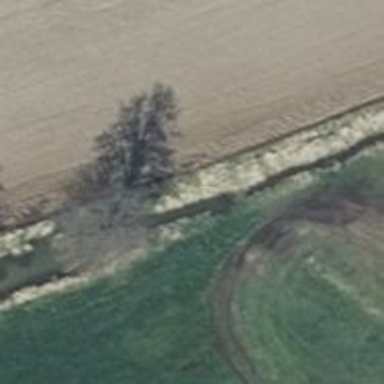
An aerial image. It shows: Deciduous broadleaved tree.